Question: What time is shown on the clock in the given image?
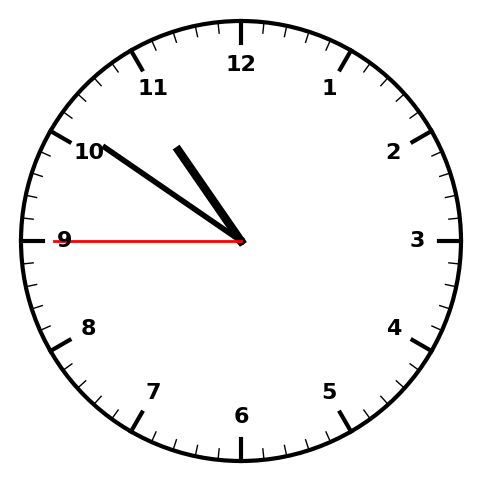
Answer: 10:50:45